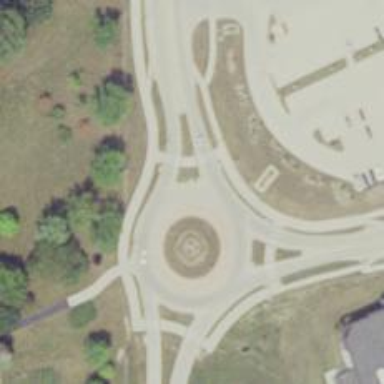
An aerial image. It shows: Roundabout at tertiary road junction.